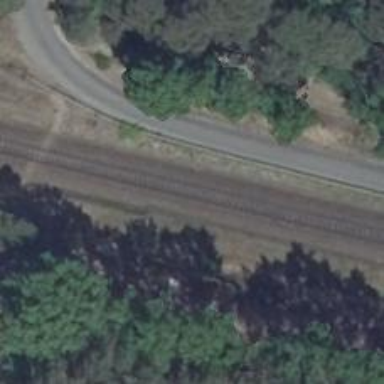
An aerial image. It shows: Railway signal.